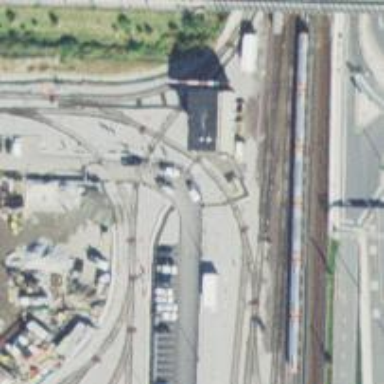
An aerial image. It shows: Railway crossing.